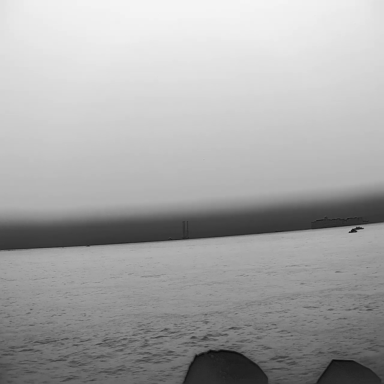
There are two canoes in the infrared image.